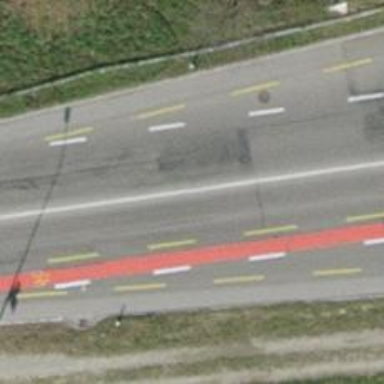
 featuring lanes for cyclists on both sides."